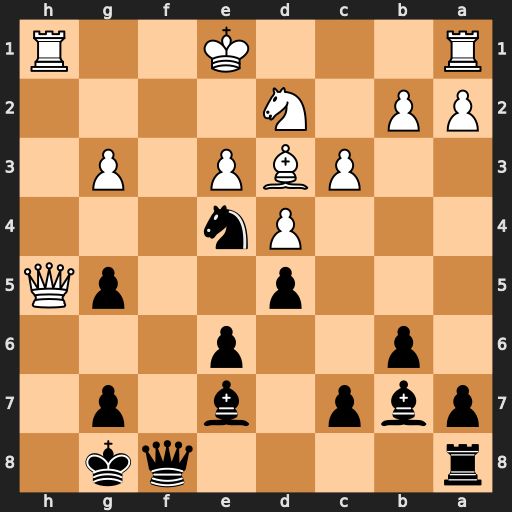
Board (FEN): r4qk1/pbp1b1p1/1p2p3/3p2pQ/3Pn3/2PBP1P1/PP1N4/R3K2R
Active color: b
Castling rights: KQ
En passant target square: -
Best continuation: Qf2+ Kd1 Qxd2#